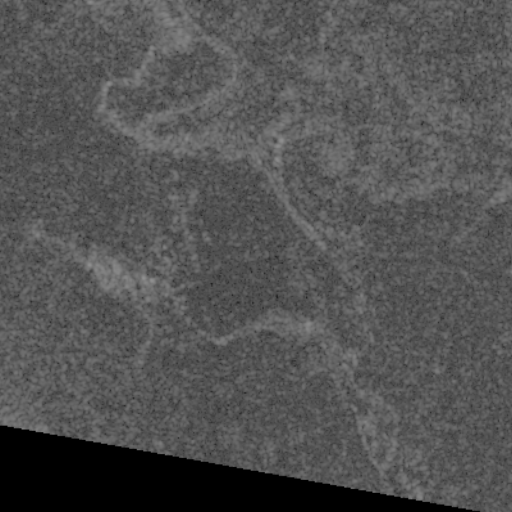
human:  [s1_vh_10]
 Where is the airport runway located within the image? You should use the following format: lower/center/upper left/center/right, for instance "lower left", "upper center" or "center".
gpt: The airport runway is located in the center right of the image.
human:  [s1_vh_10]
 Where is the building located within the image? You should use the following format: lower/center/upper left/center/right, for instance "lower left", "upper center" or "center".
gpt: The building is located in the center left of the image.
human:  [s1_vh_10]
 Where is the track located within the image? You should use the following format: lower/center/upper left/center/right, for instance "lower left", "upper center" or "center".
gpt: There is no track in the image.

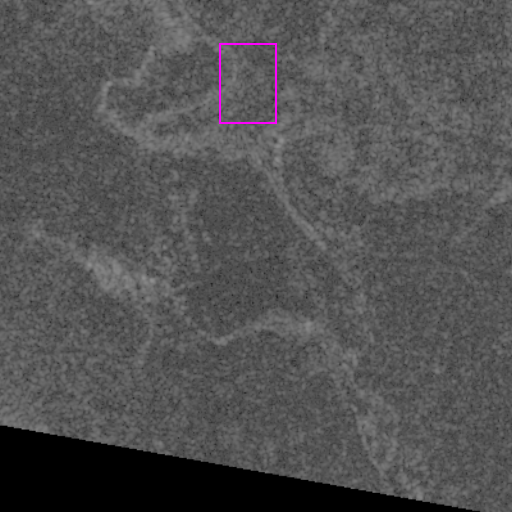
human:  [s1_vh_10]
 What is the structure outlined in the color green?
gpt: There is no green outline.
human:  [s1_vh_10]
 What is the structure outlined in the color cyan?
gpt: There is no structure outlined in cyan.